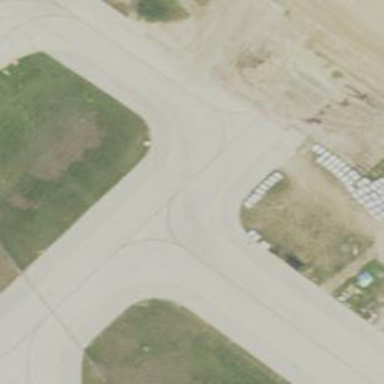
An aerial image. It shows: Image of taxiway at airport.